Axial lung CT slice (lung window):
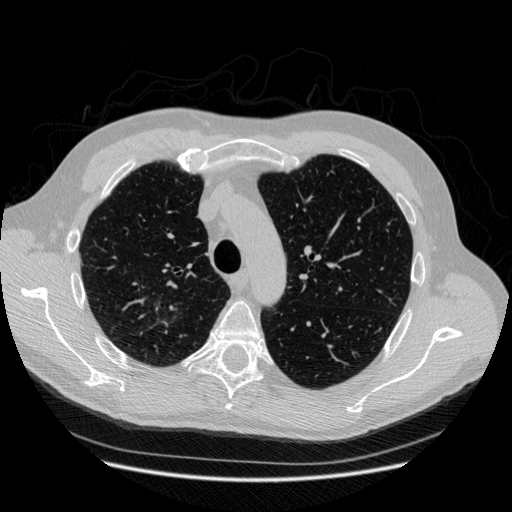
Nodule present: no